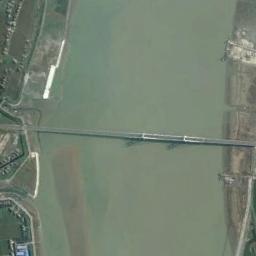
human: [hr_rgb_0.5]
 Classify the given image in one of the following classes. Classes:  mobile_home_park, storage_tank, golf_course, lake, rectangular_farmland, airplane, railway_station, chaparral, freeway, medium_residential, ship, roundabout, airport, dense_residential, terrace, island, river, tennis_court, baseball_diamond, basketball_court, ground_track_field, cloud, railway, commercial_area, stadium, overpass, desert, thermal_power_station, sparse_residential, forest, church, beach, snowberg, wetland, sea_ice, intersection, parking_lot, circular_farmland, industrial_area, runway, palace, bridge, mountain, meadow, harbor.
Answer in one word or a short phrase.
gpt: bridge